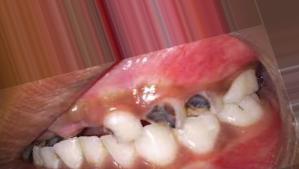
Condition: Caries